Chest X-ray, AP view. Patient: 28 years old, sex F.
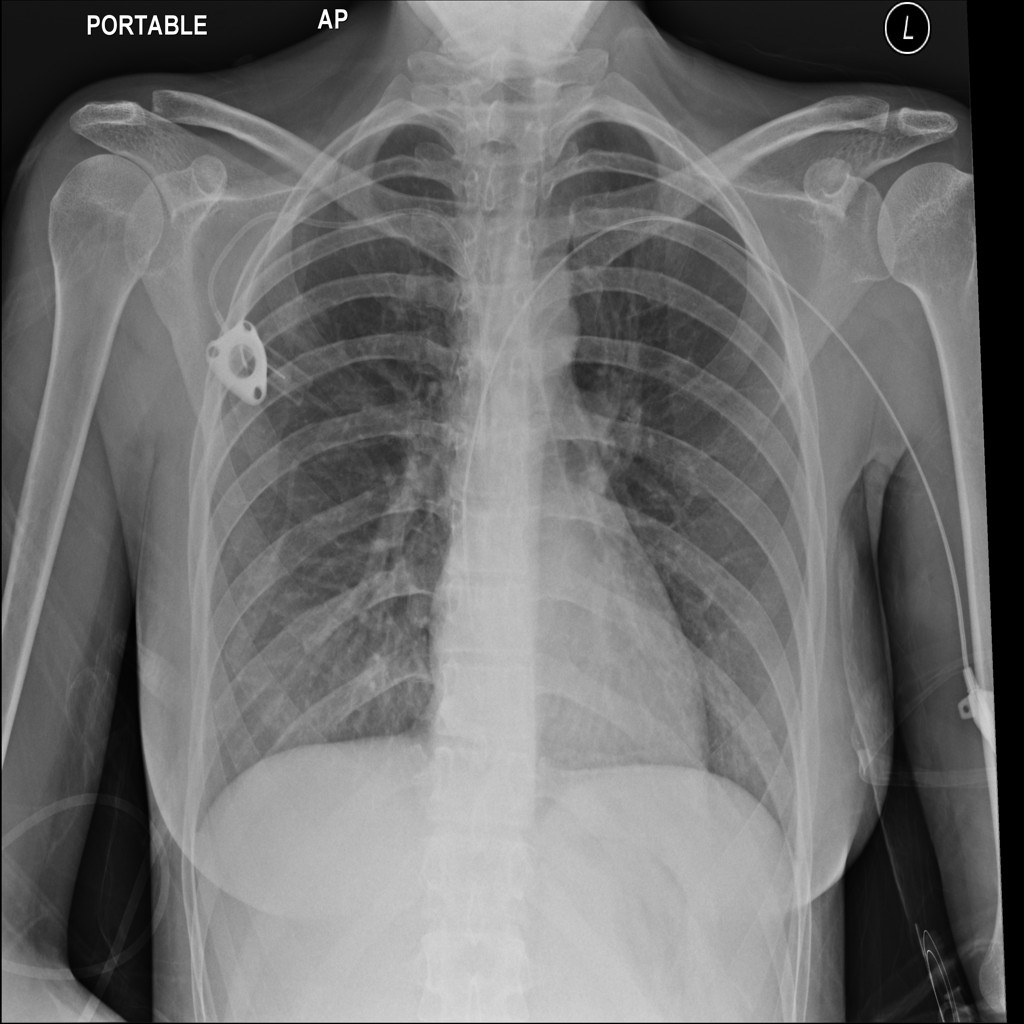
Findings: No Finding